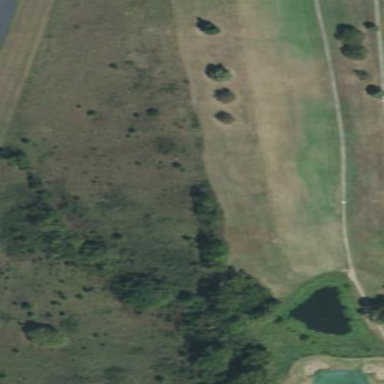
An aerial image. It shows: Golf fairway surrounded by grass.